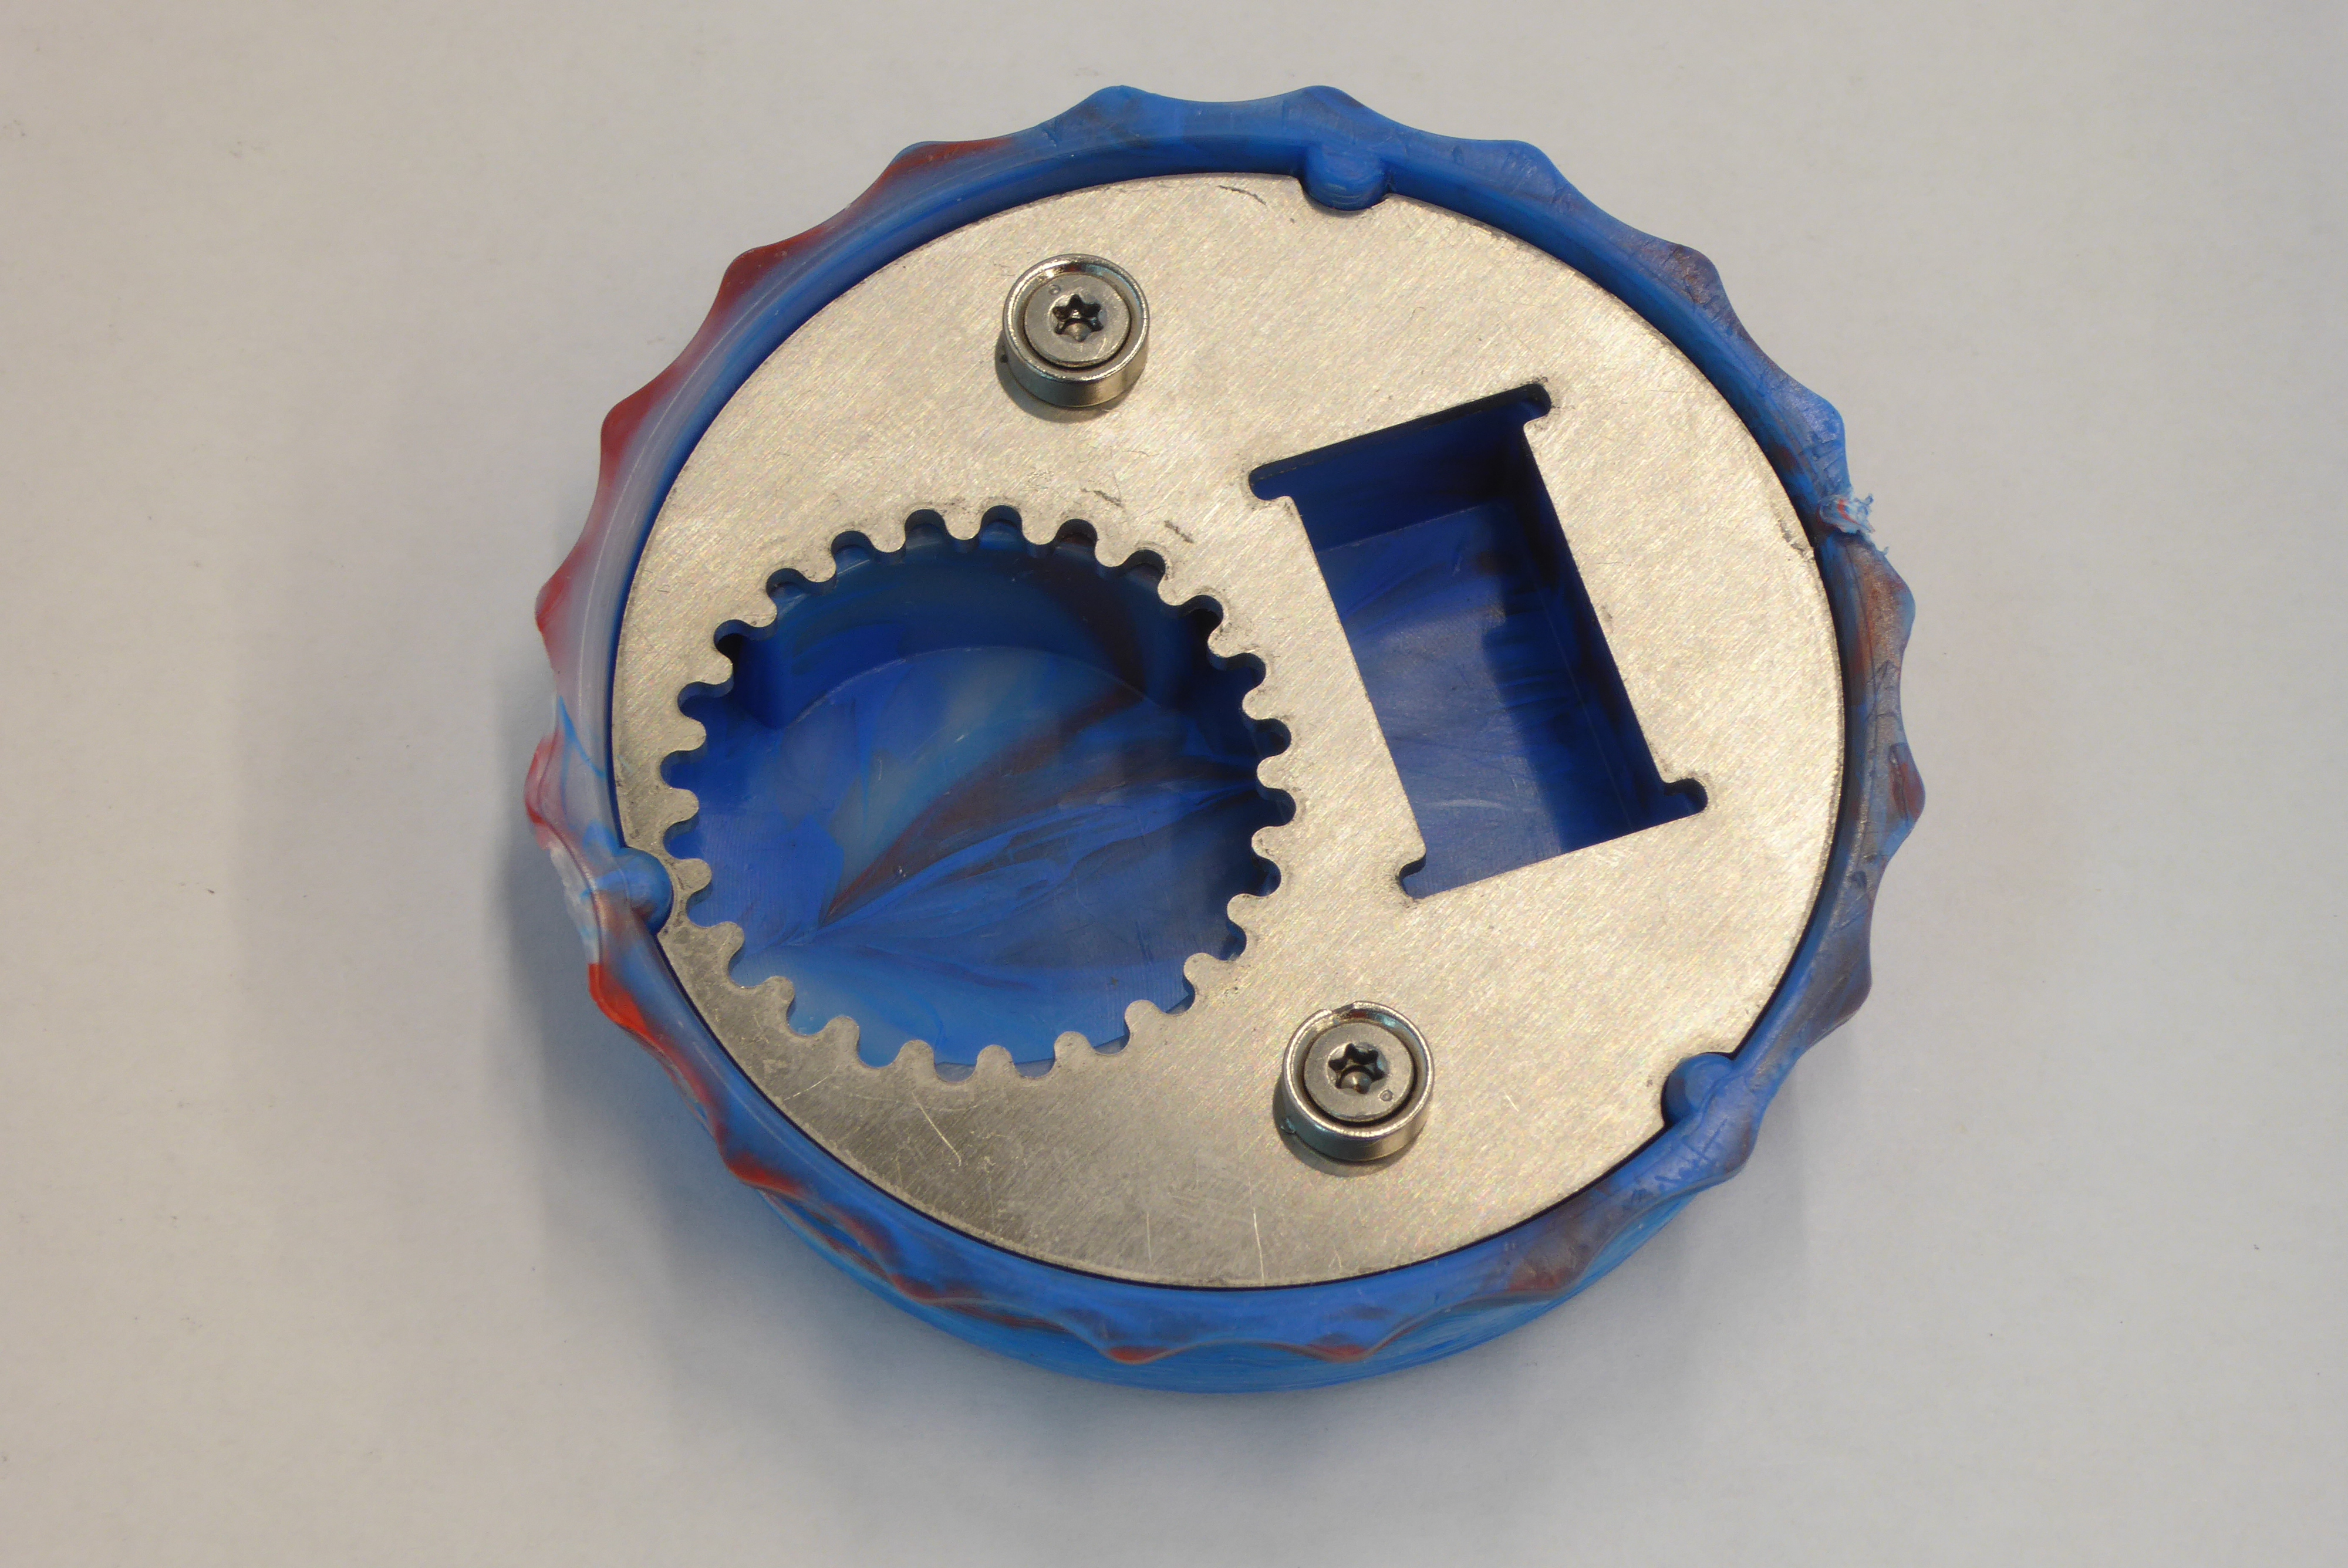
Label: Bottle Opener